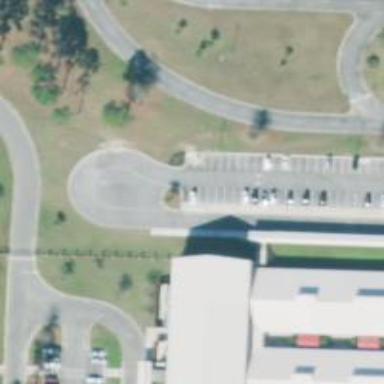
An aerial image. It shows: Parking space is available.